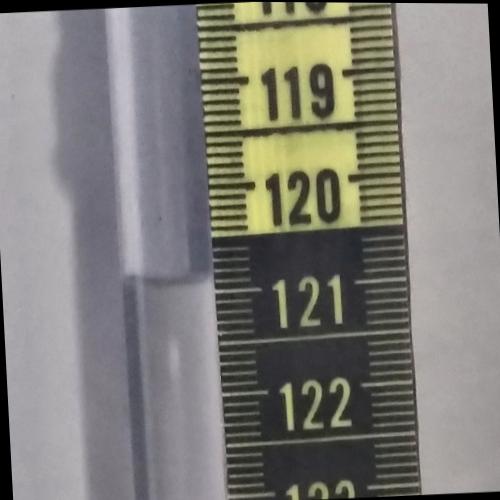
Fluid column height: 120.9 cm